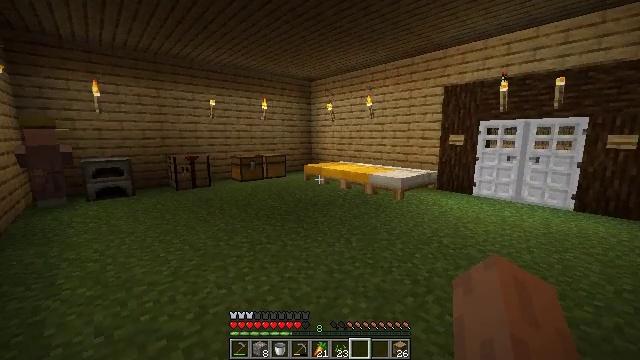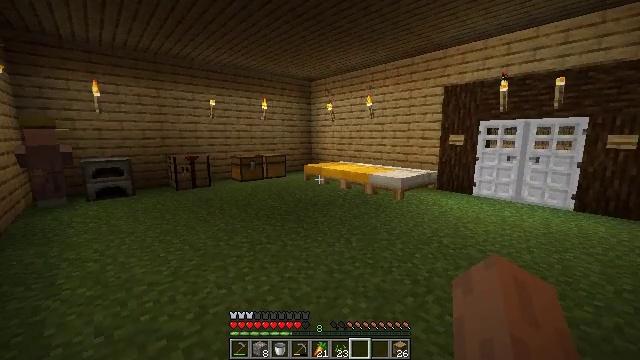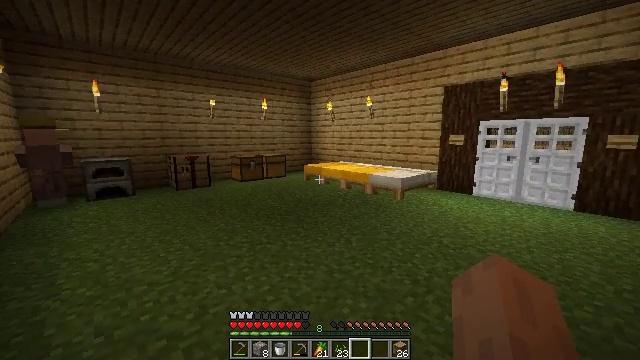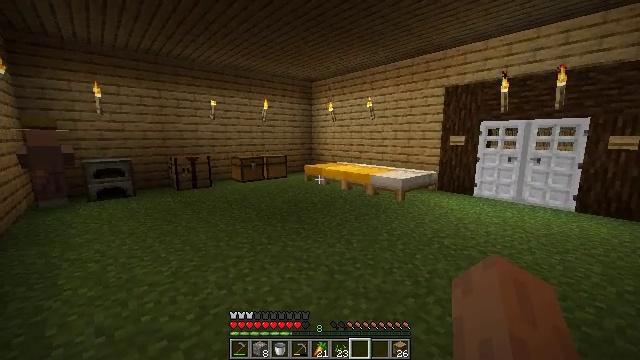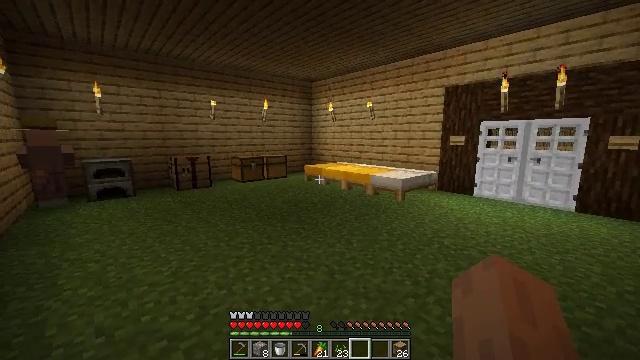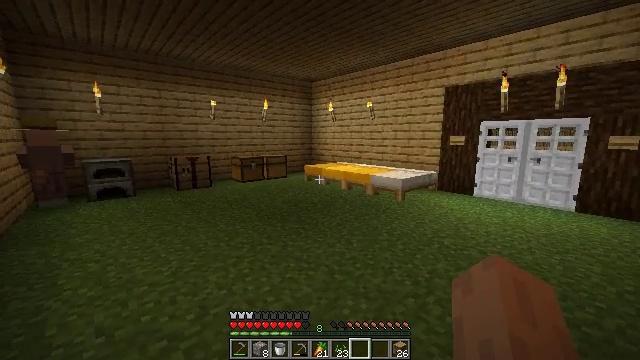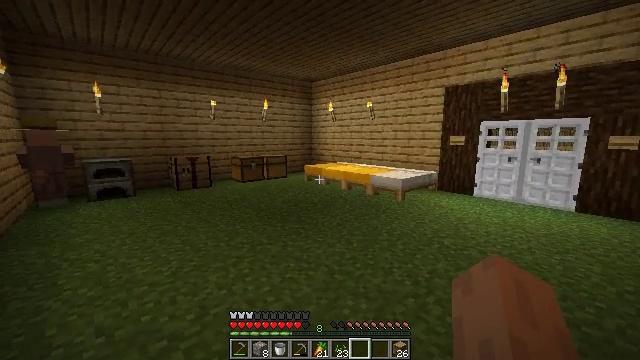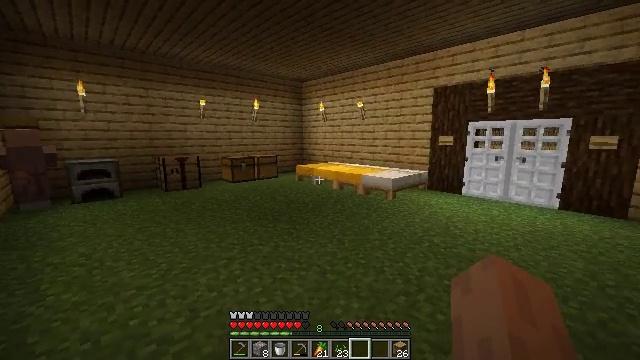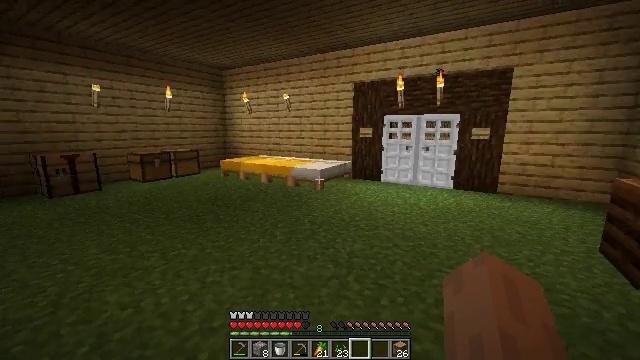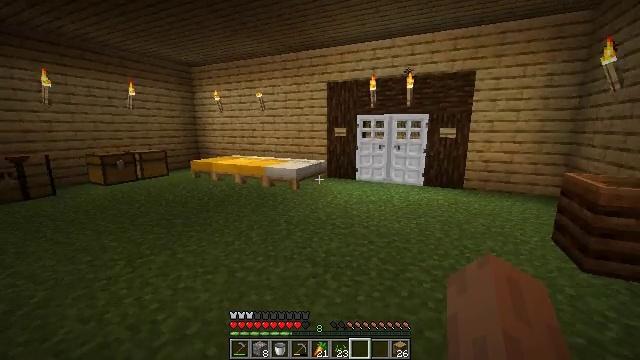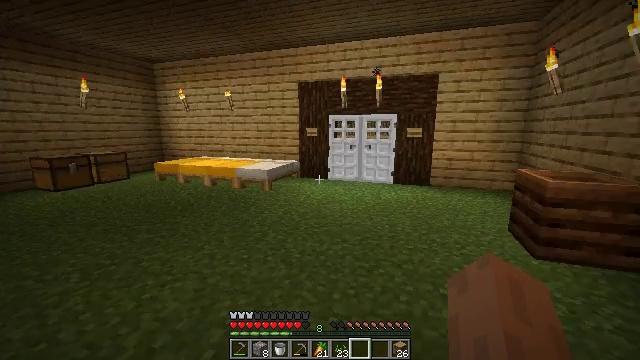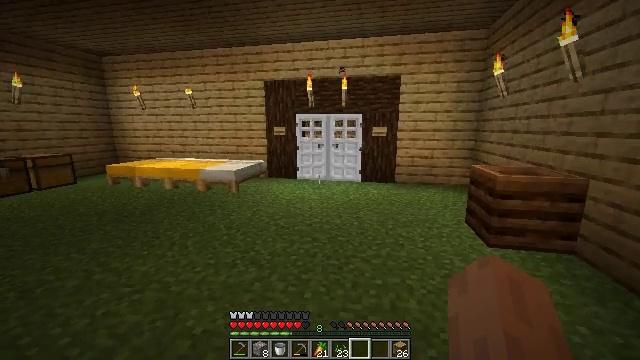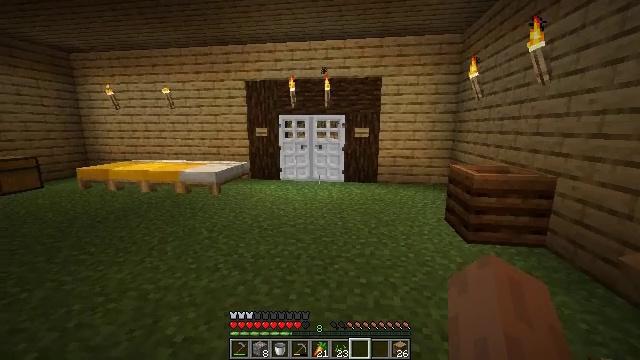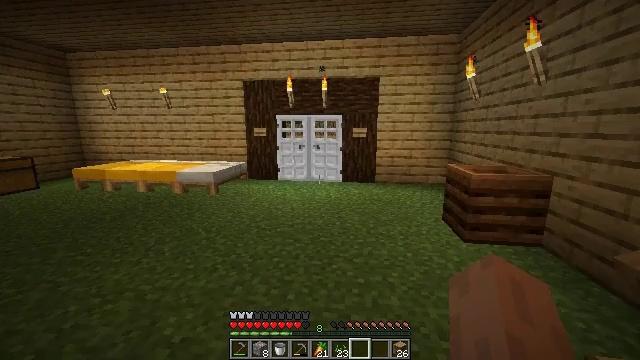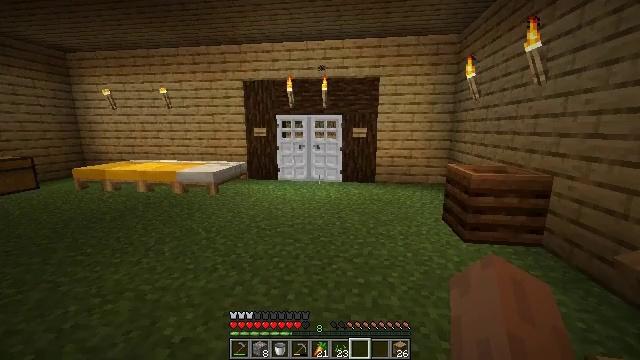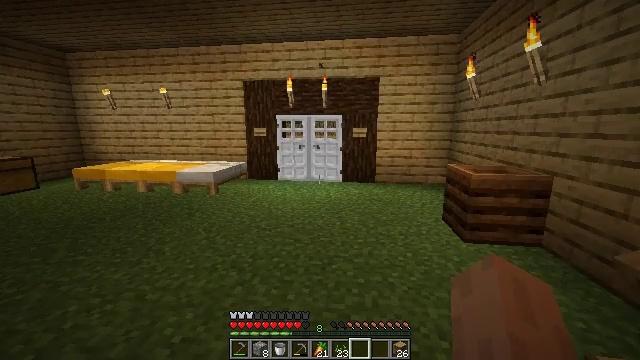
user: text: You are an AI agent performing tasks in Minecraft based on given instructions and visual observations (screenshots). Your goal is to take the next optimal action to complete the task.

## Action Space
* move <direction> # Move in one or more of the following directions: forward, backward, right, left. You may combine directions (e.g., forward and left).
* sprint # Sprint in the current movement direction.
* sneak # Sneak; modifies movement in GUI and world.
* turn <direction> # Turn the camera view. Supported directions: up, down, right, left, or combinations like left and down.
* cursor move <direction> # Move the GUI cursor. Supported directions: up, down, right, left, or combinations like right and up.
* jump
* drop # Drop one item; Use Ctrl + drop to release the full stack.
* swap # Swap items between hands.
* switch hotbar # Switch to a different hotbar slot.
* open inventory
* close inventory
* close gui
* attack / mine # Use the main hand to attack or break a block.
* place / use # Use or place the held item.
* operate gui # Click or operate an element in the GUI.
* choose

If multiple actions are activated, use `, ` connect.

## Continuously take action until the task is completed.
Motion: motion action
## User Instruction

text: Attack the bookshelf to recycle it.
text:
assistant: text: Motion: no_op
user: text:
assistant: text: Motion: no_op
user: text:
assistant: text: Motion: no_op
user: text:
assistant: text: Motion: no_op
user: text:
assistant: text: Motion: no_op
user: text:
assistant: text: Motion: no_op
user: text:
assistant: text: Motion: turn right
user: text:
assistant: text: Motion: turn right and down
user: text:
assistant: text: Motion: turn right
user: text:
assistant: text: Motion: turn right
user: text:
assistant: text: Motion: turn right
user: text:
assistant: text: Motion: turn right
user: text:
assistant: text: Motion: no_op
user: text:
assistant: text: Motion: no_op
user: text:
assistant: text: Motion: no_op
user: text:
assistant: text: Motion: no_op
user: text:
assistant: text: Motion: no_op
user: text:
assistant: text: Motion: no_op
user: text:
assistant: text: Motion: no_op
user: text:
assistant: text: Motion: no_op
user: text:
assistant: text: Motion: no_op
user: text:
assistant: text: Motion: no_op
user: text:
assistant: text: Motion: no_op
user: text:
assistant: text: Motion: no_op
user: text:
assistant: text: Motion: no_op
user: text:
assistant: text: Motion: no_op
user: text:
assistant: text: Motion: no_op
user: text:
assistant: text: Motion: no_op
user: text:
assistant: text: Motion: no_op
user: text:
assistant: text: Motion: no_op